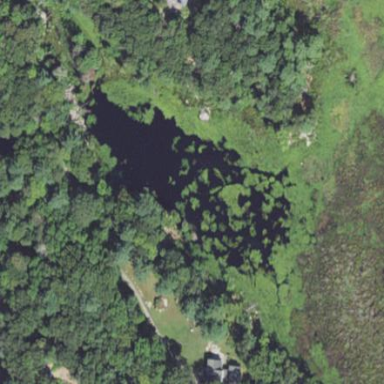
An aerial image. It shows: Marsh wetland.